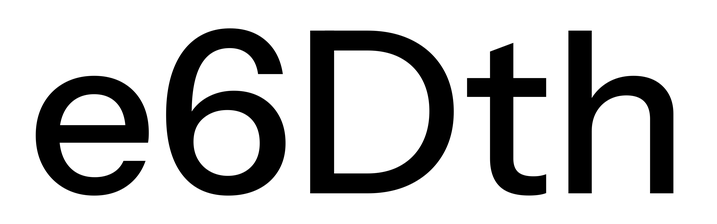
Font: InstrumentSans_Medium